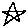
Label: star